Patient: sex F, age 65
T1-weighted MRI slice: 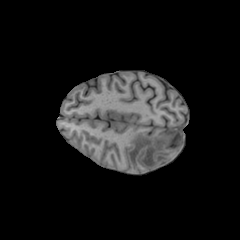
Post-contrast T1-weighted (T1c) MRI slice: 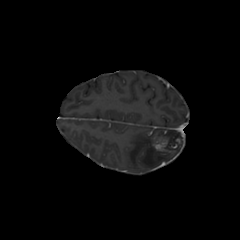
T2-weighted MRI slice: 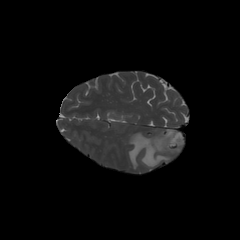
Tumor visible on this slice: yes
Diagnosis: Glioblastoma, IDH-wildtype
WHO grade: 4